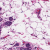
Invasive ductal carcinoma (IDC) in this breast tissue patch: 0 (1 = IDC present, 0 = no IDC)